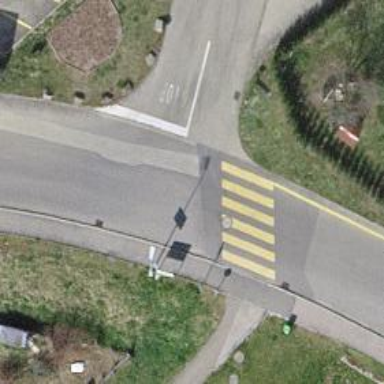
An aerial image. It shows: Marked crossing on the road.